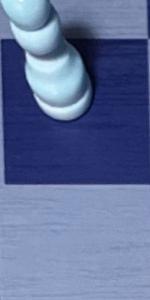
Label: Empty